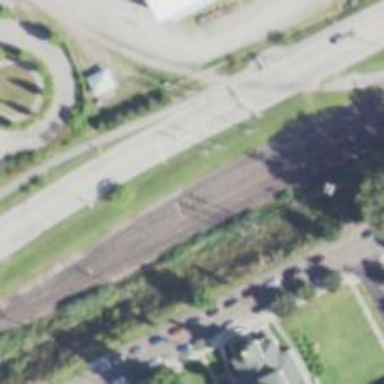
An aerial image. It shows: Abandoned railway spur.